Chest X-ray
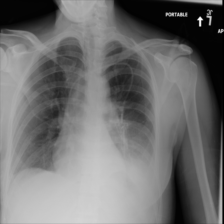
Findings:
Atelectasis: negative
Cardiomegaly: negative
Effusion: positive
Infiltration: negative
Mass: negative
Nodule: negative
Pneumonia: negative
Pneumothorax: negative
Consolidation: negative
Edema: negative
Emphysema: negative
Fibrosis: negative
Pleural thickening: negative
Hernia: negative